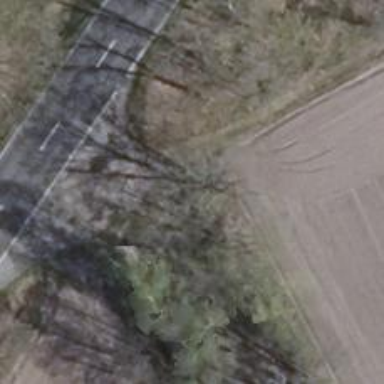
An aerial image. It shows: Row of deciduous broadleaved trees.